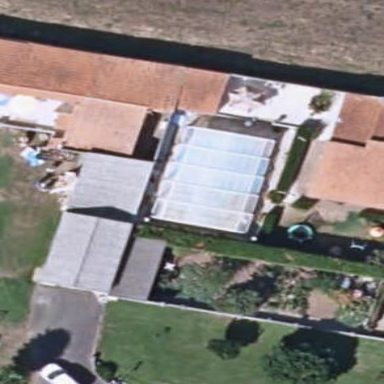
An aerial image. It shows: Swimming pool located in leisure land.